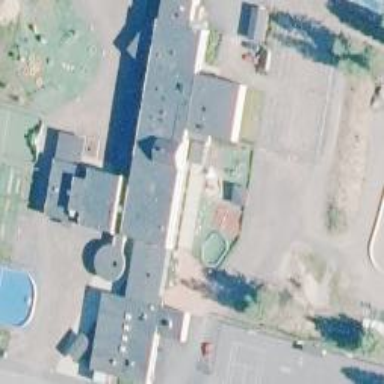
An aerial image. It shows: School building.